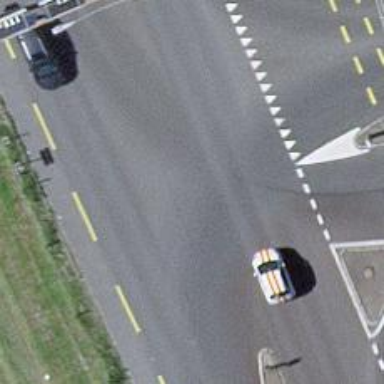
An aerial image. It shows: Road with traffic signals.